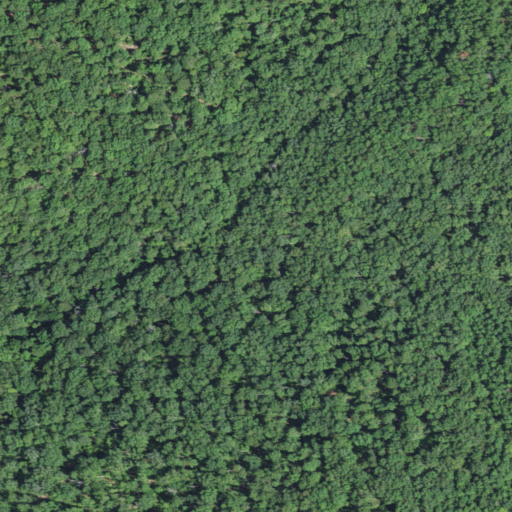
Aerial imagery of valley in Missouri named Grassy Hollow containing deciduous forest and mixed forest